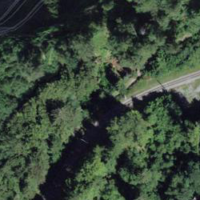
EUNIS habitat code: 44
Species observed at this site:
Neottia nidus-avis